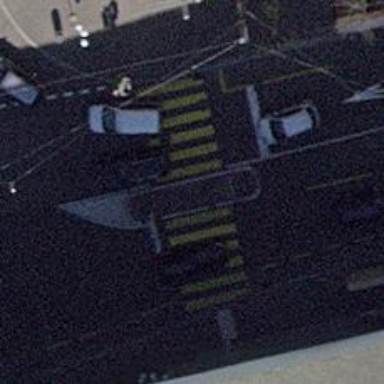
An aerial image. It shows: Crossing with traffic signals and pedestrian island.